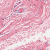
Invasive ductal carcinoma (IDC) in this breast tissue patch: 0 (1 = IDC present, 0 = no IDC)